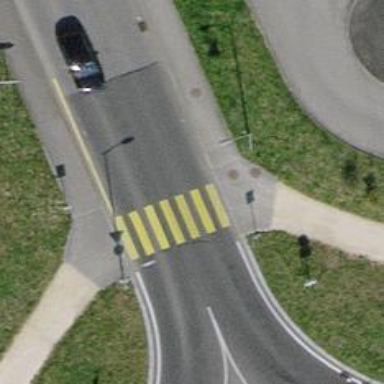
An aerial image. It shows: Pedestrian crossing with zebra markings on the footway.